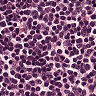
Metastatic tissue present: no